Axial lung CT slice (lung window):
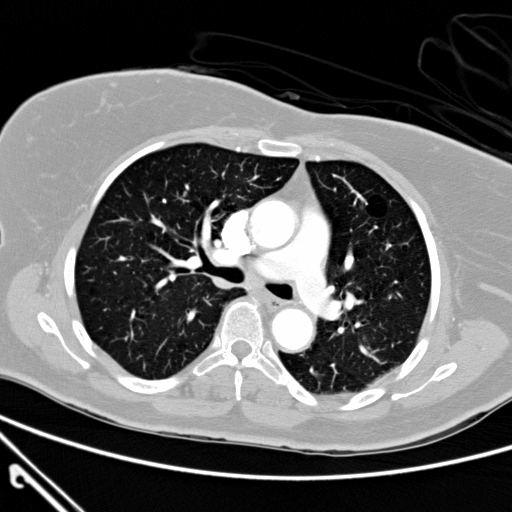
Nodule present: no